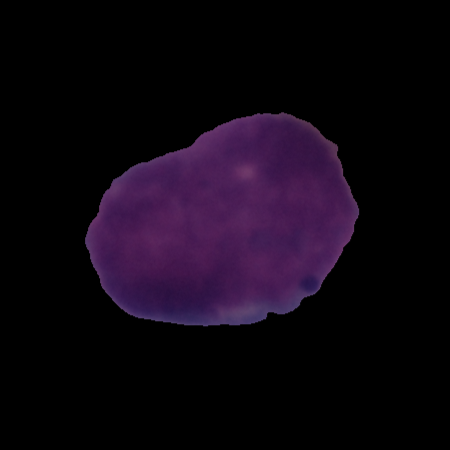
Label: cancer